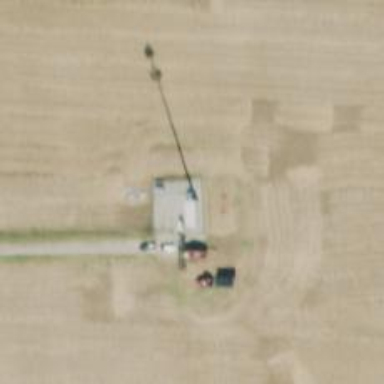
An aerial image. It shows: Mast structure.